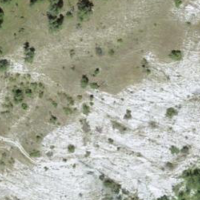
EUNIS habitat code: 32
Species observed at this site:
Saponaria ocymoides